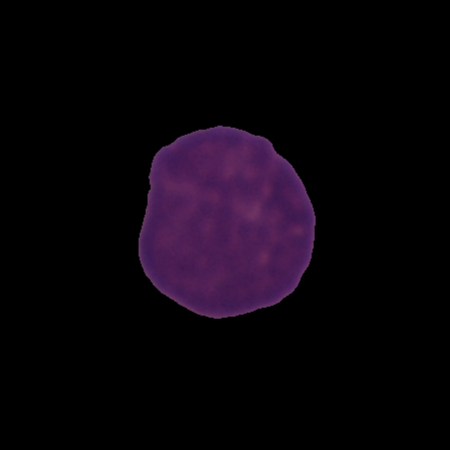
Label: healthy